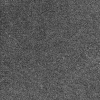
Atmospheric dust classification: dusty